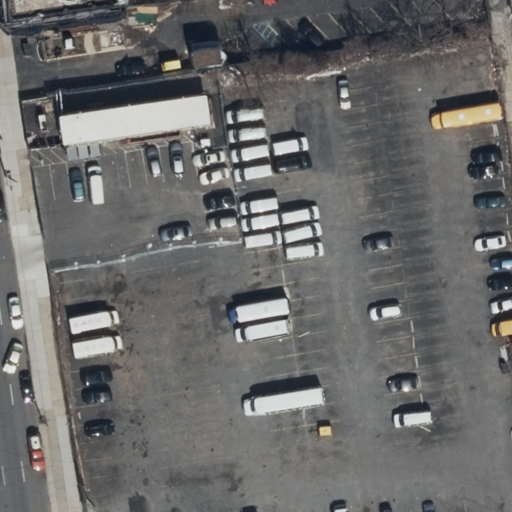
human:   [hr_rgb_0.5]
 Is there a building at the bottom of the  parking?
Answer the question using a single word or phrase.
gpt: no

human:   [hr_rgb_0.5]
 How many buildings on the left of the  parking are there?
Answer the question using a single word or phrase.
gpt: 1

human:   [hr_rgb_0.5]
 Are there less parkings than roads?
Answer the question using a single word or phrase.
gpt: yes

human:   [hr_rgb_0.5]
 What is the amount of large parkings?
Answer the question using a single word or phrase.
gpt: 0

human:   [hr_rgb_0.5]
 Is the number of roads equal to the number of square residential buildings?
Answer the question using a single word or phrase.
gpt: no

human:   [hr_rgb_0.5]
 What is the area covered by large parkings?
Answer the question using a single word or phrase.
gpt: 0m2

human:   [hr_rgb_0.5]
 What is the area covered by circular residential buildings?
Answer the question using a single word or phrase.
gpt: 0m2

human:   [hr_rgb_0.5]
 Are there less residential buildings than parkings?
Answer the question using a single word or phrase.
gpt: no

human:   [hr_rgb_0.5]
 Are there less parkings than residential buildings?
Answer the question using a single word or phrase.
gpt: no

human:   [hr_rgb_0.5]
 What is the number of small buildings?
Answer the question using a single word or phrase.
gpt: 1

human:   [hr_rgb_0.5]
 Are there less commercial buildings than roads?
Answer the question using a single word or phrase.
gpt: yes

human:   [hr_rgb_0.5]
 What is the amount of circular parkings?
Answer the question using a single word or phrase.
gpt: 0

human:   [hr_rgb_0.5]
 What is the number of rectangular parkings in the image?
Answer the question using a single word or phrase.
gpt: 1

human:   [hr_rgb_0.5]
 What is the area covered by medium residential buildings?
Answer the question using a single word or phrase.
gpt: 0m2

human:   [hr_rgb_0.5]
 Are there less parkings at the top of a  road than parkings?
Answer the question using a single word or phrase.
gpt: yes

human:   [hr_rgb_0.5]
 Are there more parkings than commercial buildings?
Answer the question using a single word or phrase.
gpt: yes

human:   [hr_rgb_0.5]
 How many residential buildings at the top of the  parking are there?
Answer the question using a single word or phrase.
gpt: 1

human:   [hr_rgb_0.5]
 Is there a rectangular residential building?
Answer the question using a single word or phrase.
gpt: yes

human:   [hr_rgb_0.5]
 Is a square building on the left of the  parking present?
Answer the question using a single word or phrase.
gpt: no

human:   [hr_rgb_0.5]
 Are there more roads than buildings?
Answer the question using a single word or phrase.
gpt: yes

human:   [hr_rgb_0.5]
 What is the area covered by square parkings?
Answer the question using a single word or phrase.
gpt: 0m2

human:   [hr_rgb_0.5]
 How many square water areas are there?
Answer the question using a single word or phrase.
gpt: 0

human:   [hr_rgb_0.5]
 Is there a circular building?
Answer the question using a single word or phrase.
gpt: no

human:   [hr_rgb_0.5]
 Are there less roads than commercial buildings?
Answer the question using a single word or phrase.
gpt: no

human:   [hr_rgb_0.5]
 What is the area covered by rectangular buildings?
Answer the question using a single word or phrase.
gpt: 43m2

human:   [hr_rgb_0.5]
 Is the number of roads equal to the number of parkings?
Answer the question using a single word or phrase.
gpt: no

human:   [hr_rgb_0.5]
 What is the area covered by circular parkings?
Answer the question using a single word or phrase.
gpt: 0m2

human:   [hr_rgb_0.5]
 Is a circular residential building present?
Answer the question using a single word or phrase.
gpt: no

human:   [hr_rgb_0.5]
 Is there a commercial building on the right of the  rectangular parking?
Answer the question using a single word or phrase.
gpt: no

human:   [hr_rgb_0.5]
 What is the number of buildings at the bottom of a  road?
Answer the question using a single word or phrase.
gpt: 0

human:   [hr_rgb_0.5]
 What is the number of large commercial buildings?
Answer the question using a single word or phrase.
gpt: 0

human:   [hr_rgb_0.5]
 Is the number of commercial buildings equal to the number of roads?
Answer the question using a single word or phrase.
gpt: no

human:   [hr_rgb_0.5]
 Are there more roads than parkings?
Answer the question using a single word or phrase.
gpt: yes

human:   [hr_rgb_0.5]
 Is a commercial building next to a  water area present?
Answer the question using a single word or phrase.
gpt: no

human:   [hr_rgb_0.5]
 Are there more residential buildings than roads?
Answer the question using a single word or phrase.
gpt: no

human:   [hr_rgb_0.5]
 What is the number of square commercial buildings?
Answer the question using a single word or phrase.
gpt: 0